【题型】选择题　【知识点】解析几何　【难度】easy
点$(3,2)$到直线$\lambda x + y - 2\lambda + 1 = 0$的距离的最大值为（ ）
\noindent A. $10$ \hfill B. $\sqrt{26}$ \hfill C. $4$ \hfill D. $\sqrt{10}$
【解答】
\noindent \textbf{【答案】} D
\noindent \textbf{【分析】} 分析可得直线$\lambda x + y - 2\lambda + 1 = 0$恒过定点$P(2,-1)$，记点$(3,2)$为点$Q$，当$PQ$与直线$\lambda x + y - 2\lambda + 1 = 0$垂直时距离有最大值，利用两点间距离公式，计算可得结果.
\noindent \textbf{【详解】} 由$\lambda x + y - 2\lambda + 1 = 0$得$\lambda(x-2) + y + 1 = 0$，
\noindent 令$x-2=0$，则$y+1=0$，解得$\begin{cases} x=2 \\ y=-1 \end{cases}$，
\noindent 故直线$\lambda x + y - 2\lambda + 1 = 0$恒过定点$P(2,-1)$，
\noindent 记点$(3,2)$为点$Q$，当$PQ$与直线$\lambda x + y - 2\lambda + 1 = 0$垂直时，
\noindent 点$Q(3,2)$到直线$\lambda x + y - 2\lambda + 1 = 0$的距离有最大值，
\noindent 最大值为$|PQ| = \sqrt{(3-2)^2 + (2+1)^2} = \sqrt{10}$.

\noindent 故选：D
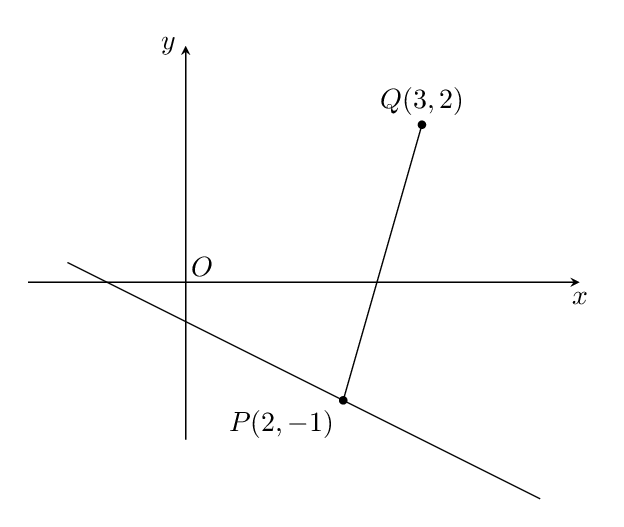